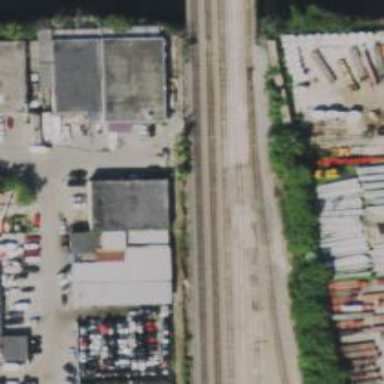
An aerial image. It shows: Railway yard used for servicing trains.